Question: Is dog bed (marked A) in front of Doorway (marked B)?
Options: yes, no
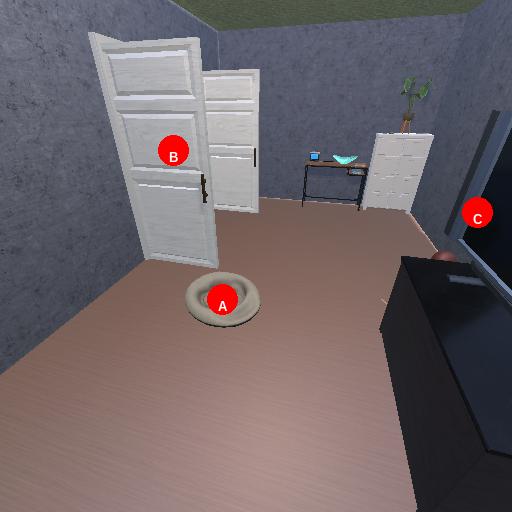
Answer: yes